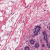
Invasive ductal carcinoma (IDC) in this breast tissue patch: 0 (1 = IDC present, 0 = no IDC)